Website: walmart
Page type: billing-address
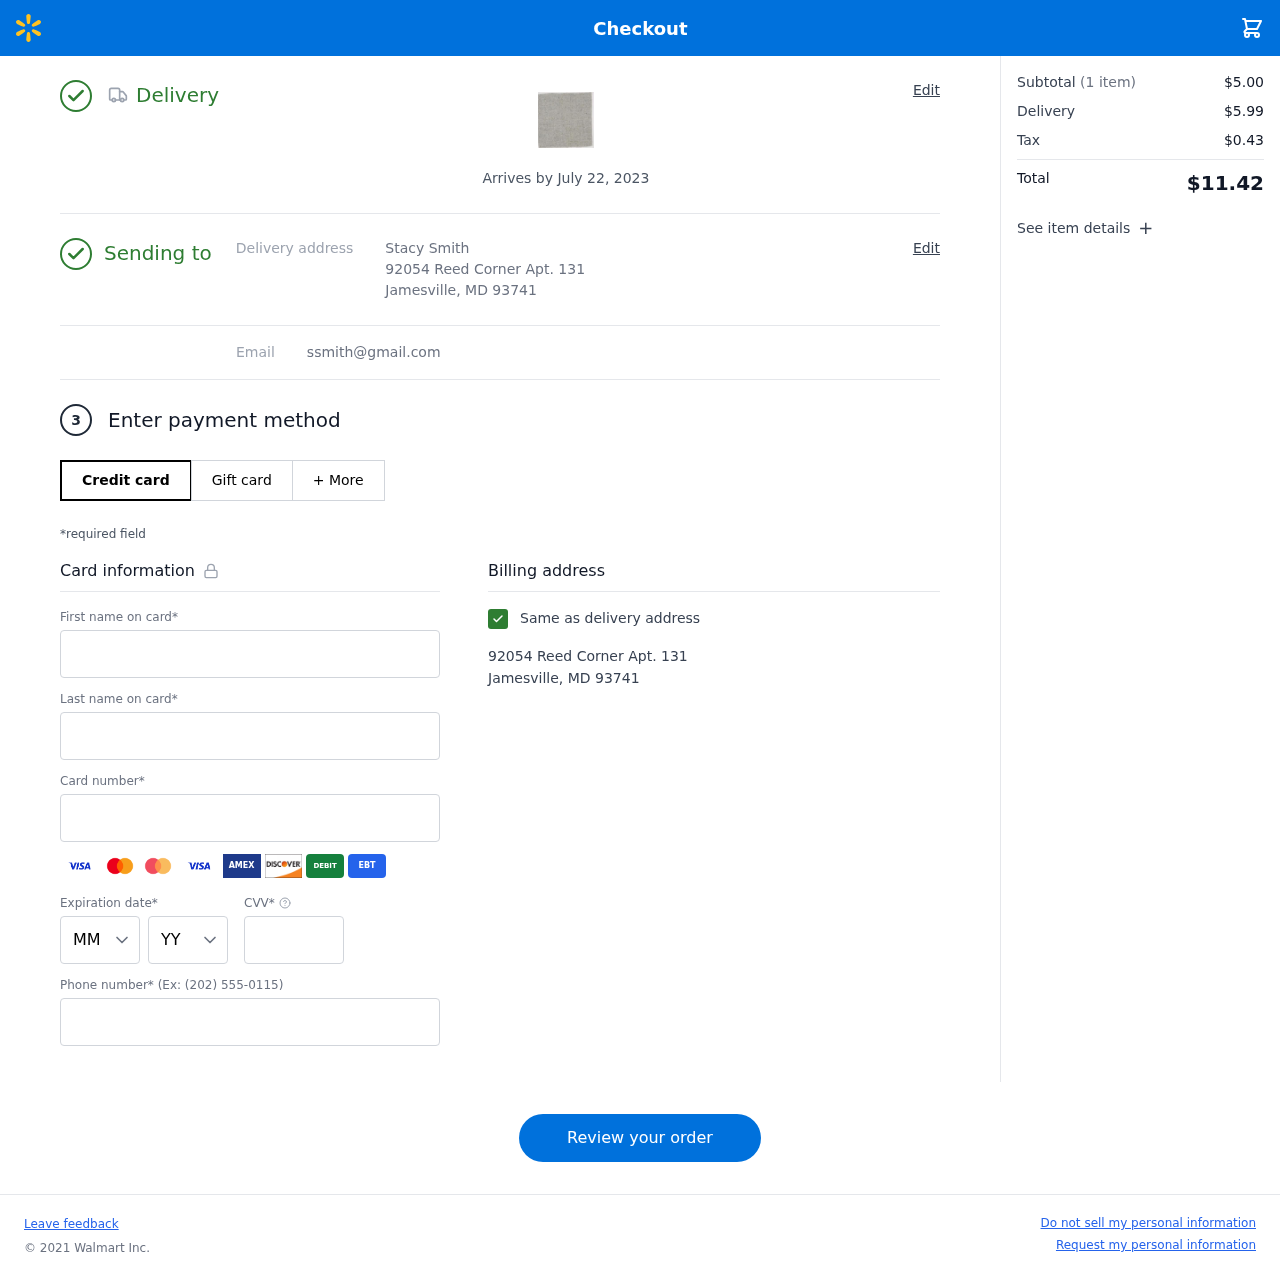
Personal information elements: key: PII_CARD_CVV
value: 965
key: PII_CARD_EXPIRY_MONTH
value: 05
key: PII_CARD_EXPIRY_YEAR
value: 27
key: PII_CARD_NUMBER
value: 6011 5290 5161 0154
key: PII_EMAIL
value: ssmith@gmail.com
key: PII_FIRSTNAME
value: Stacy
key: PII_FULLNAME
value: Stacy Smith
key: PII_LASTNAME
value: Smith
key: PII_PHONE
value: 3229775083
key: PII_STREET
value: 92054 Reed Corner Apt. 131
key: PII_CITY_STATE_ZIP
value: Jamesville, MD 93741
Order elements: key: ORDER_DELIVERY_DATE
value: Arrives by July 22, 2023
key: ORDER_NUM_ITEMS
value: (1 item)
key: ORDER_SUBTOTAL
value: $5.00
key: ORDER_SHIPPING_COST
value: $5.99
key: ORDER_TAX
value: $0.43
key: ORDER_TOTAL
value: $11.42